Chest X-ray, PA view. Patient: 68 years old, sex F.
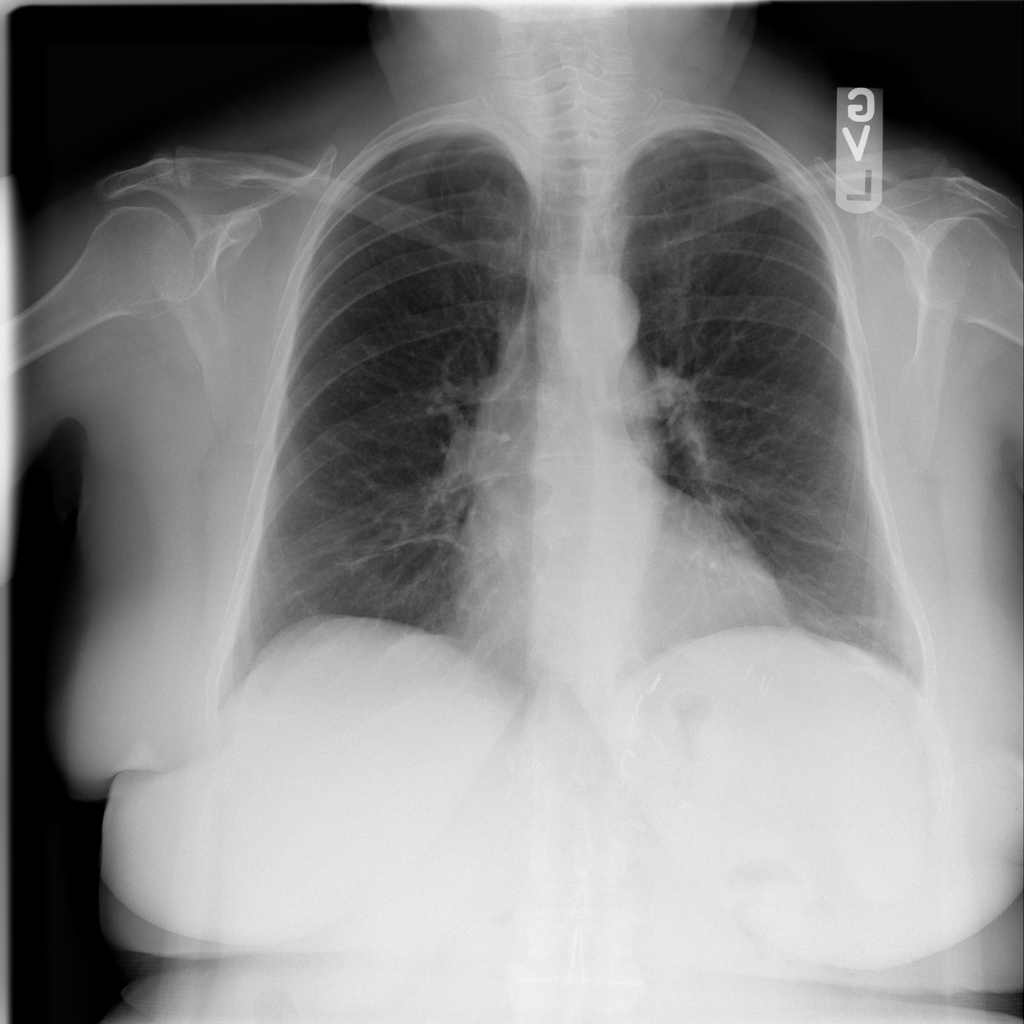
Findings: No Finding